Field crop: tomato
Growth stage: 2
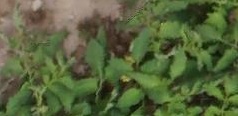
Species: tomato